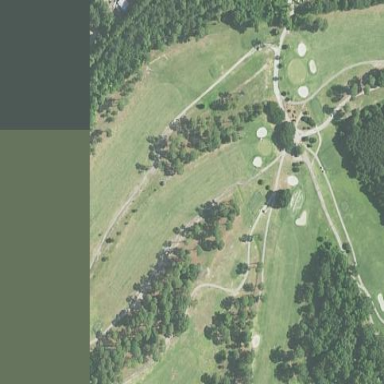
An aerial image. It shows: Rough area on grassy golf course.